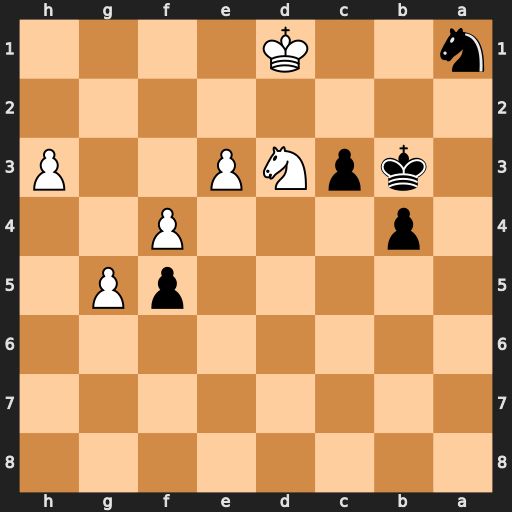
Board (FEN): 8/8/8/5pP1/1p3P2/1kpNP2P/8/n2K4
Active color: b
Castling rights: -
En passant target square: -
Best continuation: Ka3 g6 b3 g7 b2 Nxb2 cxb2 g8=Q b1=Q+